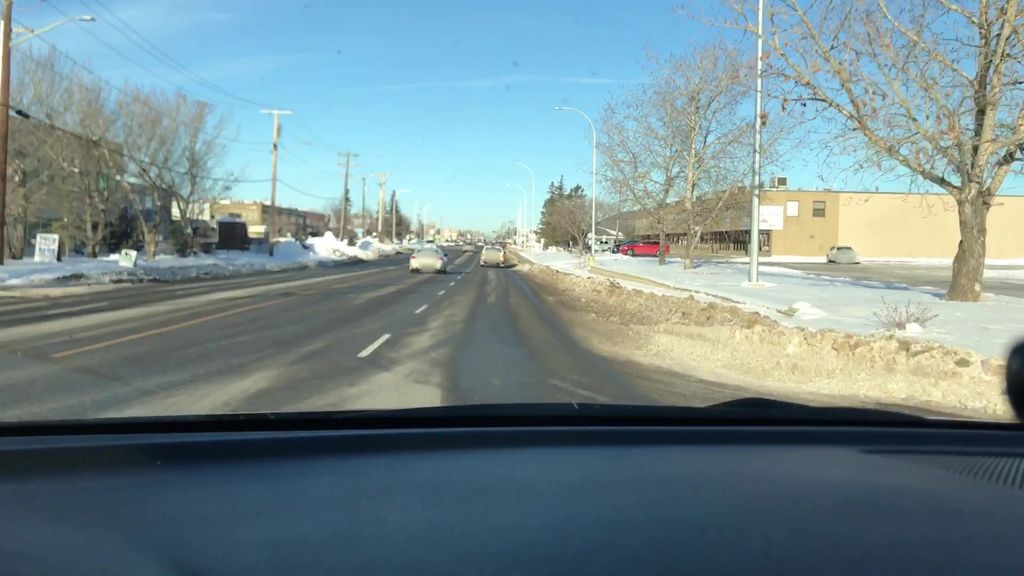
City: edmonton